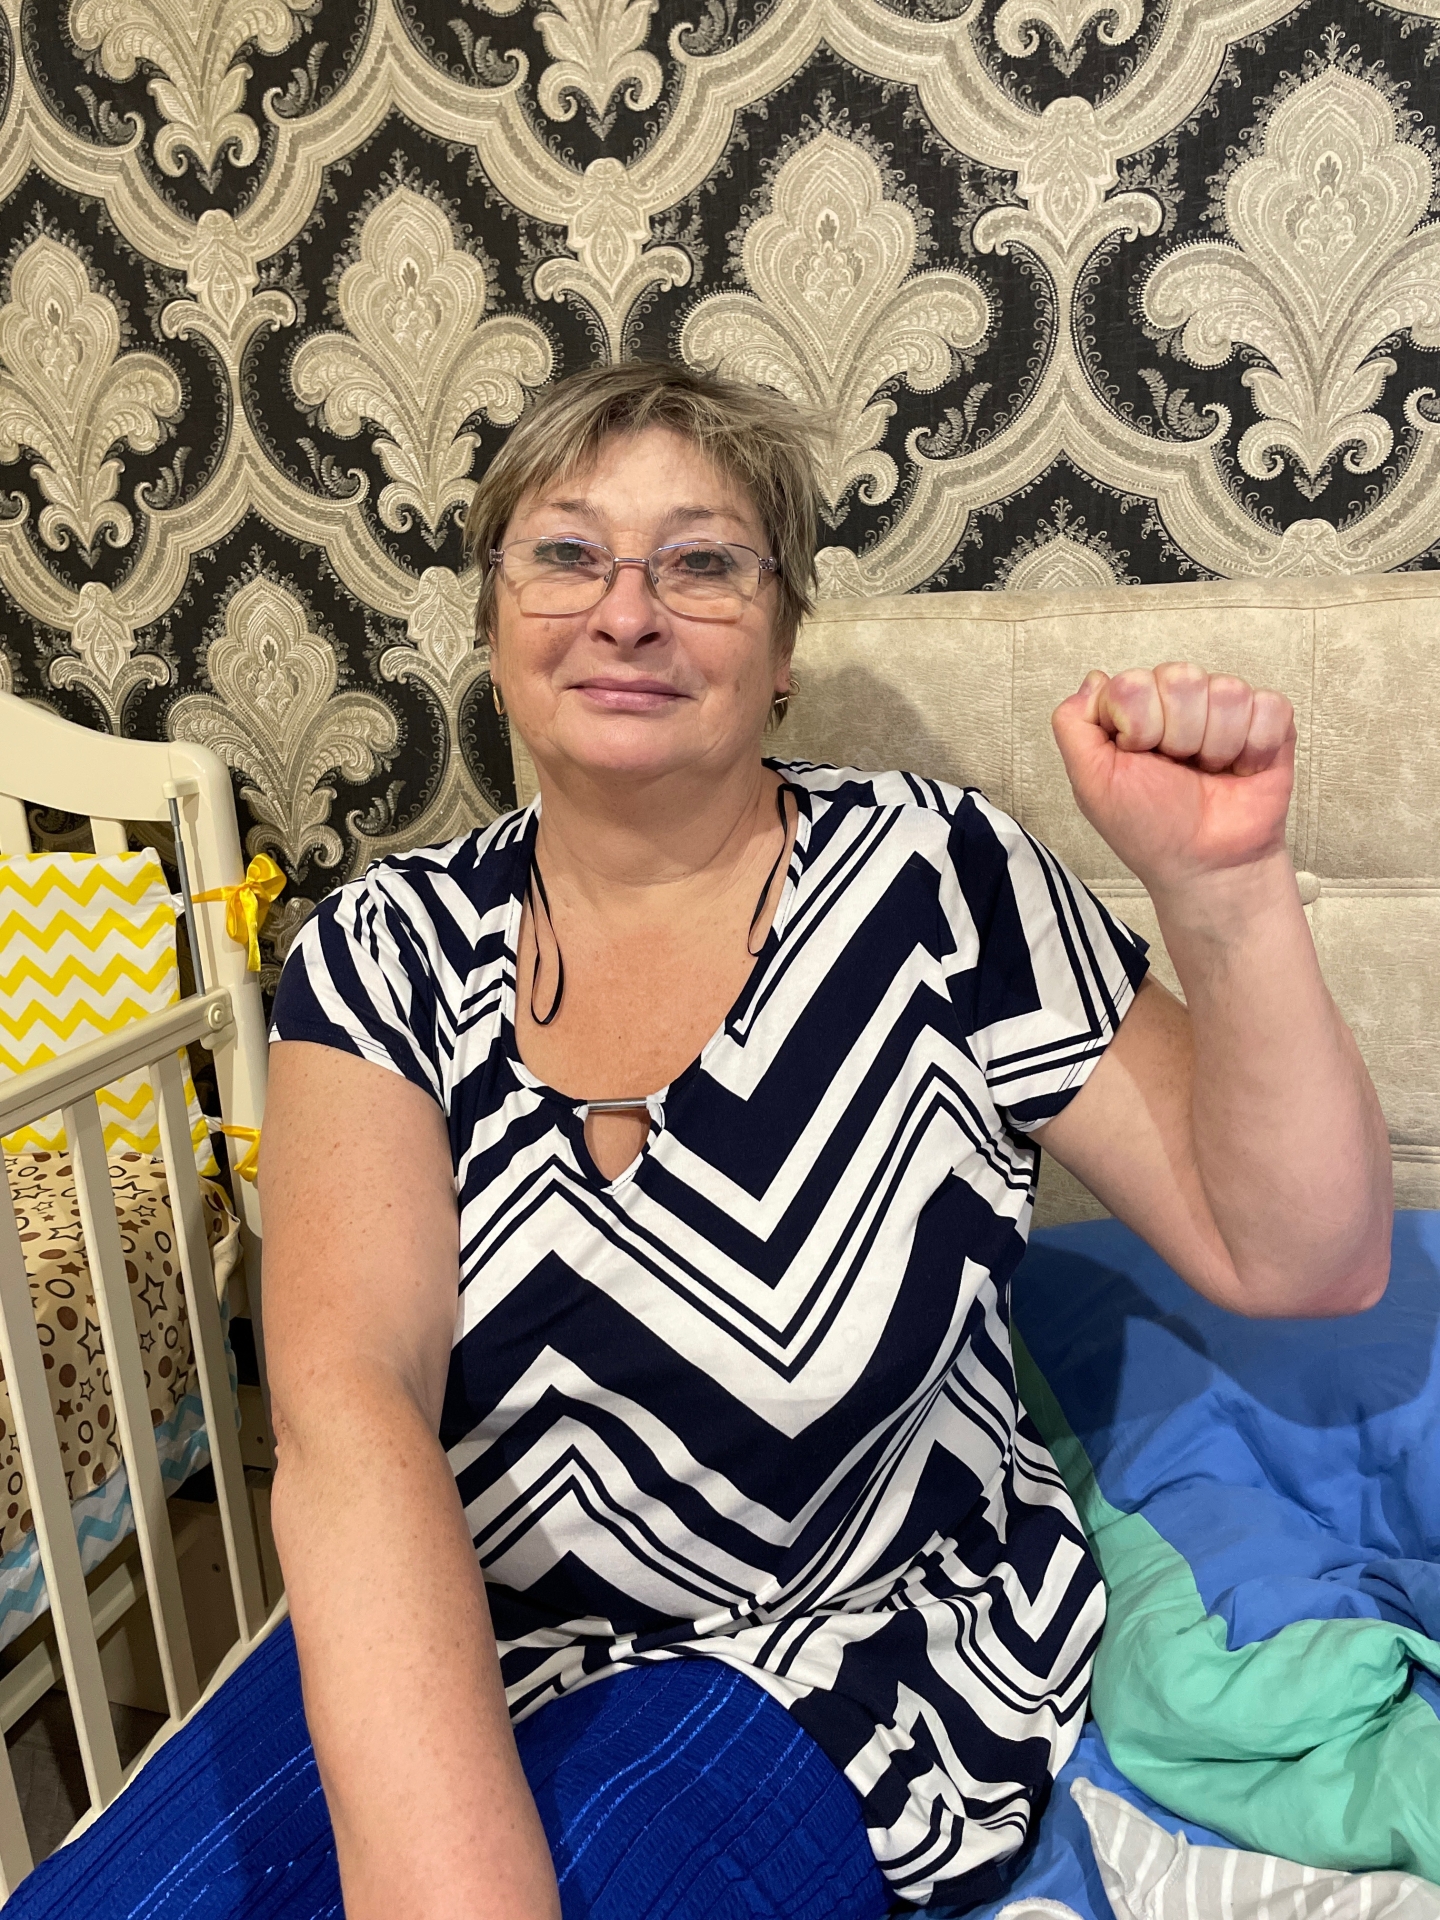
Label: clear